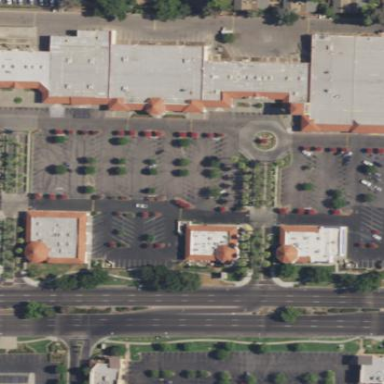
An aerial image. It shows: Commercial area.